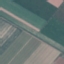
Land use / land cover: AnnualCrop